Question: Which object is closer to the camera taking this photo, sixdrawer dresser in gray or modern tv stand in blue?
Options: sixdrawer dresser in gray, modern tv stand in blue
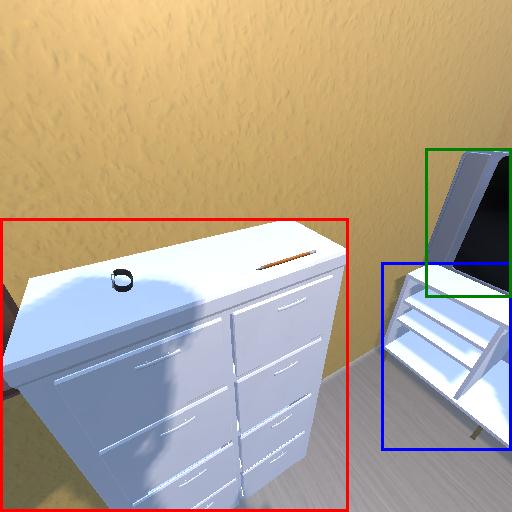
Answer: sixdrawer dresser in gray